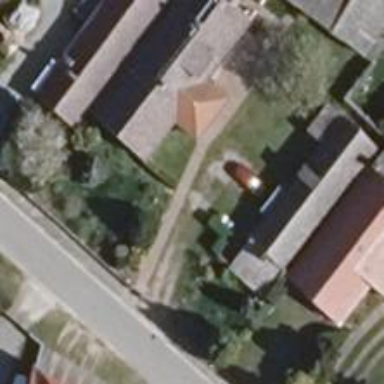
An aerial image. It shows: Residential building.